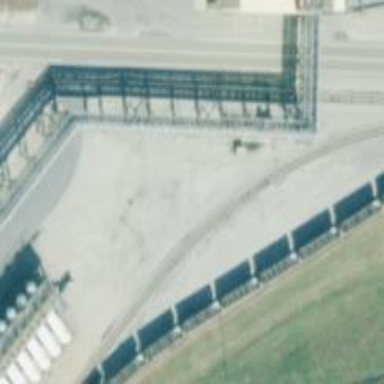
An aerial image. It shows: Railway spur service.